Question: I want to plot 720 x 180 values of theta and phi into
theta range = (-180 to 180 with 0.5 step)
phi range = (0 to -90 with 0.5 step)
This is the example of dataset that I have:
'''
Theta Phi Values
-180 0 0.2
-180 0.5 0.5
... ... ...
-180 -90 1.1
-179.5 0 0.92
... ... ...
0 -90 0.6
... ... ...
180 -89.5 0.17
180 -90 0.12
'''
So eventually, I want to get a similar plot like this one:

I know how to create the half sphere with the code below, but how can assign the values from my dataframe?
'''
import matplotlib.pyplot as plt
from matplotlib import cm, colors
from mpl_toolkits.mplot3d import Axes3D
import numpy as np
# Create a sphere
r = 2
pi = np.pi
cos = np.cos
sin = np.sin
altitude
phi, theta = np.mgrid[0.0:0.5*pi:180j, 0.0:2.0*pi:720j] # phi = alti, theta = azi
x = r*sin(phi)*cos(theta)
y = r*sin(phi)*sin(theta)
z = r*cos(phi)
#Set colours and render
fig = plt.figure(figsize=(10, 8))
ax = fig.add_subplot(111, projection='3d')
ax.plot_surface(
x, y, z, rstride=4, cstride=4, color='w', alpha=0.1, linewidth=0)
ax.set_xlim([-2.2,2.2])
ax.set_ylim([-2.2,2.2])
ax.set_zlim([0,3])
ax.set_aspect("equal")
ax.plot_wireframe(x, y, z, color="k")
'''
the code generate this one
<URL>
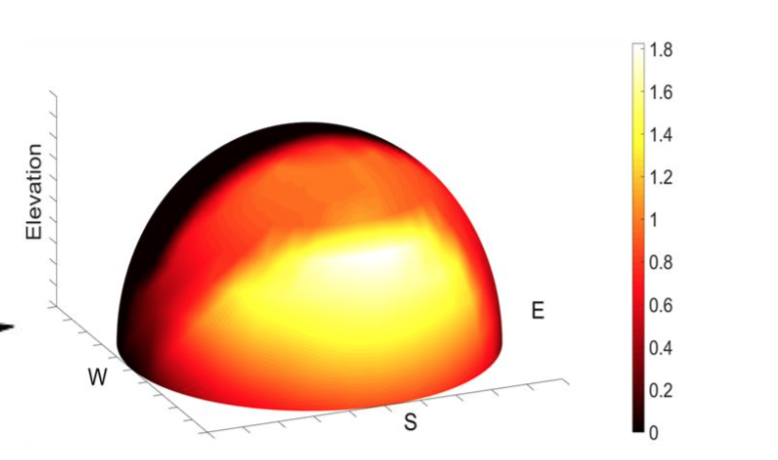
Answer: <URL> accepts 2D arrays as inputs. It provides the 'facecolors' argument, which accepts an array of the same shape as the input arrays. This array should have the color for each face as rgba tuple in it. One can therefore normalize the array values to the range up to 1 and supply it the a colormap from 'matplotlib.cm'.
The remaining problem is then to obtain this array from the 3 column list which is provided. Given a the datatable of length 'n*m' where the first column denotes 'x' values, second 'y' values and the third some value, and where the sorting is first by 'x' and then by 'y'. One can then reshape the last column to an '(n,m)' array, where 'n' is the number of 'x' values and 'm' of y values, using '.reshape((m,n)).T'.
Some further remarks:
1. In the solution below, I needed to mimic this array and directly used angles in radiant, instead of degrees.
2. The number of points, 180*720 seems a bit high. In order for the window not to take ages to rotate, I decreased that number.
3. I renamed the angles, such that they match with the usual textbook definition, phi = azimuthal angle, theta=inclination angle (from z axis).
4. The use of plot_wireframe may not make too much sense, since it will hide the surface below. If a wireframe is desired, one can play with the number of points to be drawn and the linewidth keyword argument. Setting linewidth to something big, like 3 or 5 makes the surface look nice, setting it to 1 leaves some wireframe look.
Here is the complete solution.
'''
import matplotlib.pyplot as plt
from matplotlib import cm
from mpl_toolkits.mplot3d import Axes3D
import numpy as np
#theta inclination angle
#phi azimuthal angle
n_theta = 50 # number of values for theta
n_phi = 200 # number of values for phi
r = 2 #radius of sphere
theta, phi = np.mgrid[0.0:0.5*np.pi:n_theta*1j, 0.0:2.0*np.pi:n_phi*1j]
x = r*np.sin(theta)*np.cos(phi)
y = r*np.sin(theta)*np.sin(phi)
z = r*np.cos(theta)
# mimic the input array
# array columns phi, theta, value
# first n_theta entries: phi=0, second n_theta entries: phi=0.0315..
inp = []
for j in phi[0,:]:
for i in theta[:,0]:
val = 0.7+np.cos(j)*np.sin(i+np.pi/4.)# put something useful here
inp.append([j, i, val])
inp = np.array(inp)
print inp.shape
print inp[49:60, :]
#reshape the input array to the shape of the x,y,z arrays.
c = inp[:,2].reshape((n_phi,n_theta)).T
print z.shape
print c.shape
#Set colours and render
fig = plt.figure(figsize=(10, 8))
ax = fig.add_subplot(111, projection='3d')
#use facecolors argument, provide array of same shape as z
# cm.<cmapname>() allows to get rgba color from array.
# array must be normalized between 0 and 1
ax.plot_surface(
x,y,z, rstride=1, cstride=1, facecolors=cm.hot(c/c.max()), alpha=0.9, linewidth=1)
ax.set_xlim([-2.2,2.2])
ax.set_ylim([-2.2,2.2])
ax.set_zlim([0,4.4])
ax.set_aspect("equal")
#ax.plot_wireframe(x, y, z, color="k") #not needed?!
plt.savefig(__file__+".png")
plt.show()
'''
<URL>